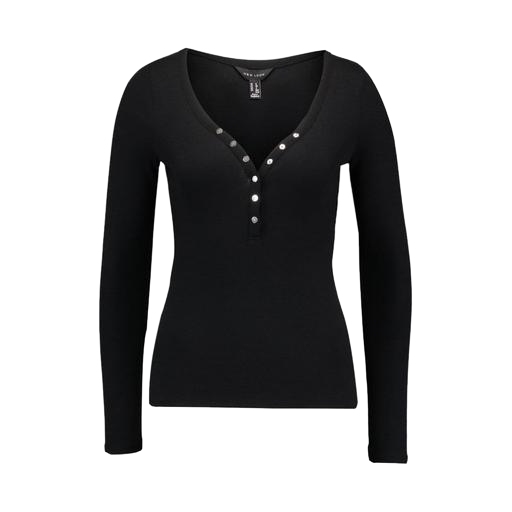
black henley long-sleeved ribbed-jersey top, black ribbed henley, black long-sleeve henley shirt, white background